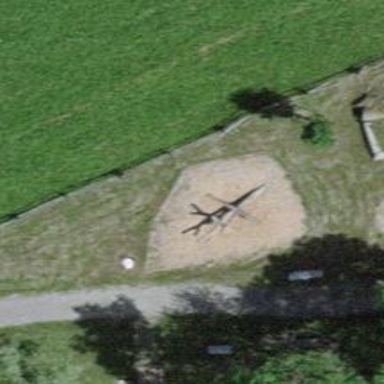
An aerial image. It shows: Playground with various play structures.